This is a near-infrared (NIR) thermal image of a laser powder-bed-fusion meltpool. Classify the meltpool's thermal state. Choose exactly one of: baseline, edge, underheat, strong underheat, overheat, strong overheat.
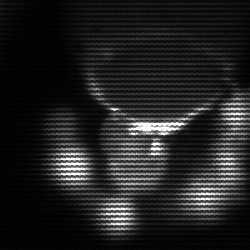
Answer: edge